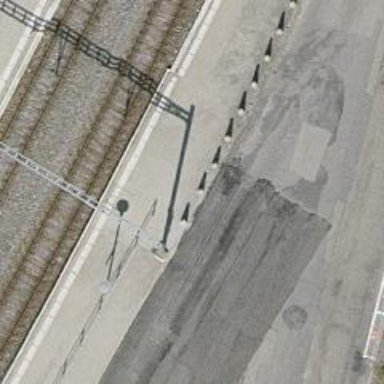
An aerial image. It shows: Bollard barrier.